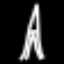
Label: The Eiffel Tower